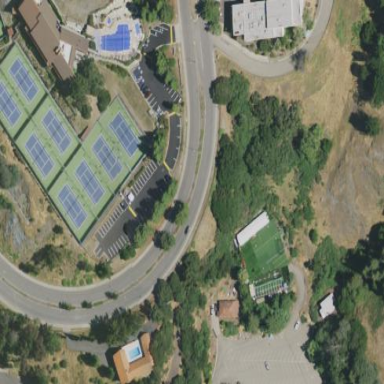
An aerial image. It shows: Paved tennis court on the pitch.